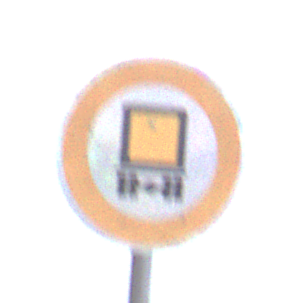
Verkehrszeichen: VerbotKennzeichnungspflichtigeKraftfahrzeugeGefaehrlicheGueter
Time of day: MorningAfternoon
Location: Outdoor (Nature)
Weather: Overcast
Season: NotSpecified
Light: Natural